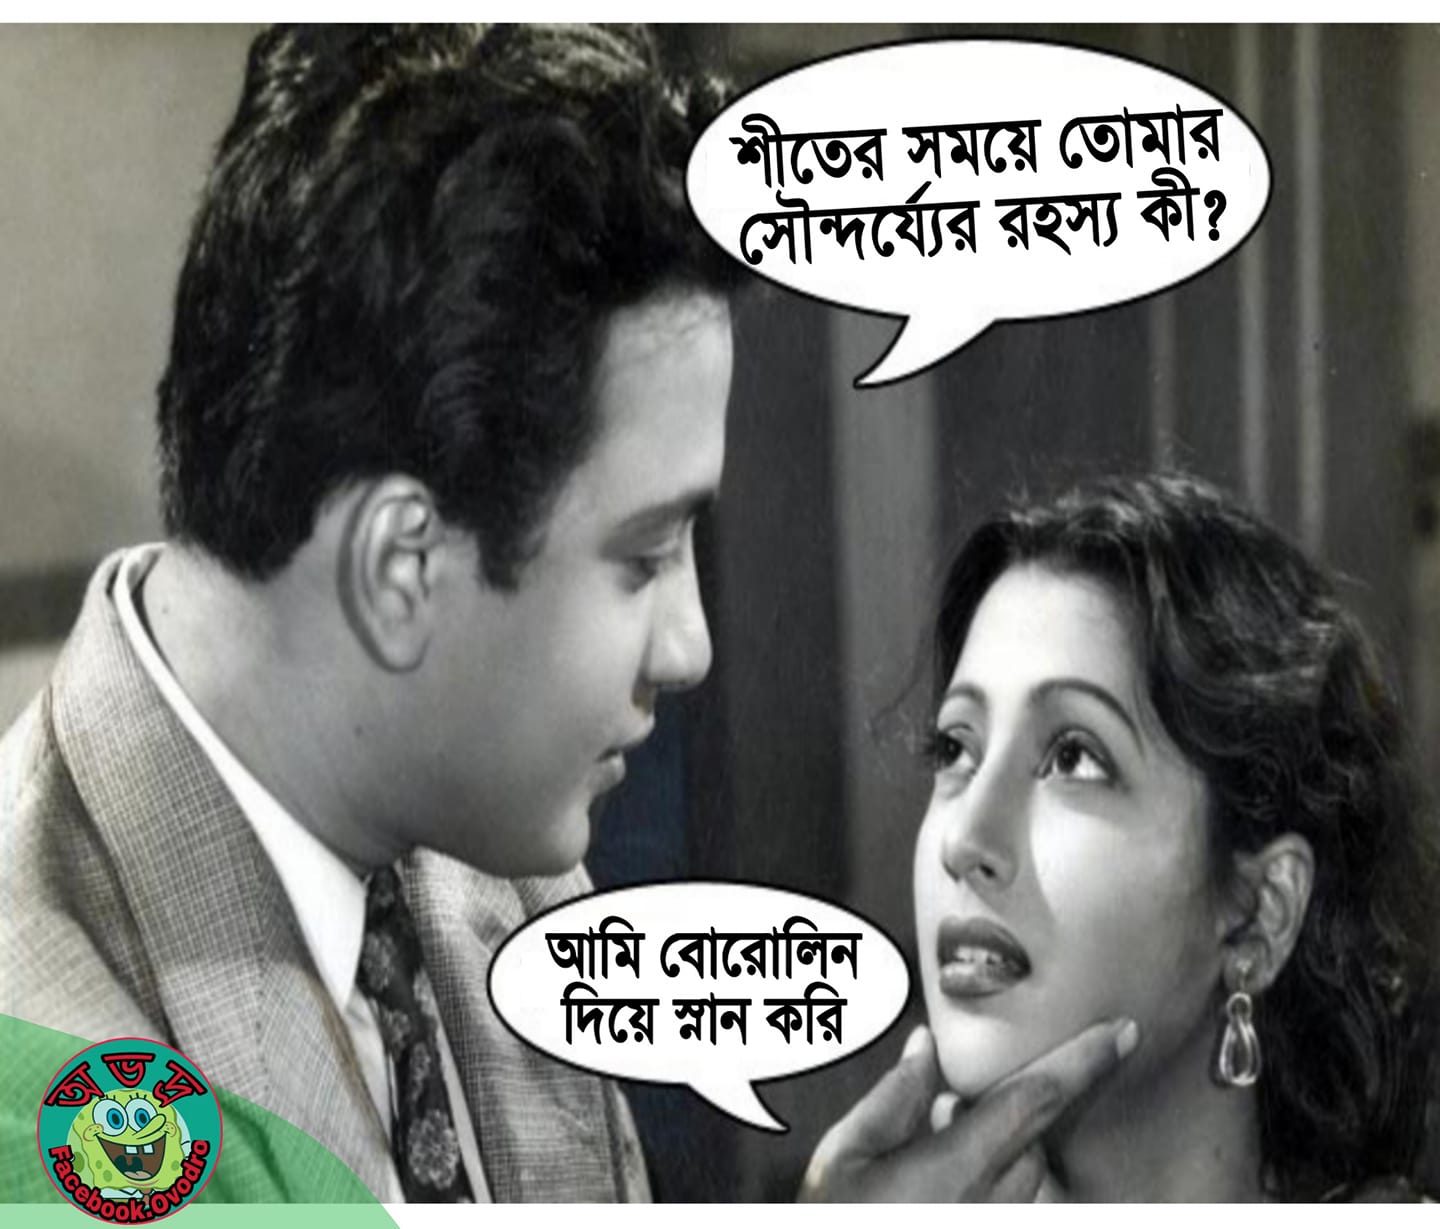
Caption: শীতের সময়ে তোমার সৌন্দর্যের রহস্য কী?  আমি বেরোলিন দিয়ে স্নান করি
Label: non-hate